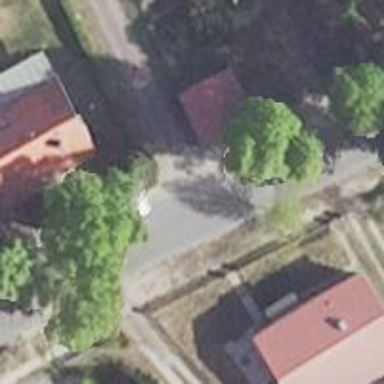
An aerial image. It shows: Residential road without sidewalk.